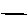
Label: line